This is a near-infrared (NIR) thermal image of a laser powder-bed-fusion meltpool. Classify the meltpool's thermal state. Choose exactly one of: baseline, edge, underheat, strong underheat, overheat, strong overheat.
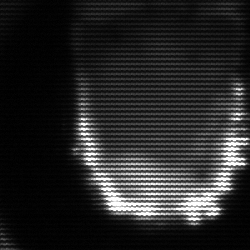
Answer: baseline